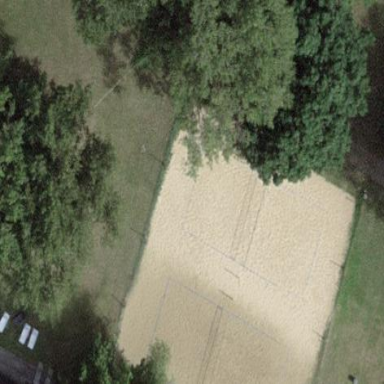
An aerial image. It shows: Sandy pitch designated for beach volleyball.